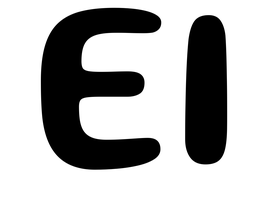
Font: Gluten_Medium